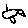
Label: bird